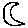
Label: moon